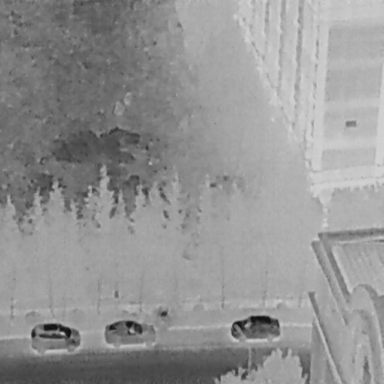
There are three Cars in the infrared image.